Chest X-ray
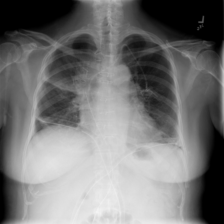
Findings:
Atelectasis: negative
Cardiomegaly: negative
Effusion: negative
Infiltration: negative
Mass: negative
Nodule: negative
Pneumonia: negative
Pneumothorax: negative
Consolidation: negative
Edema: negative
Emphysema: negative
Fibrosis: negative
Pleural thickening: negative
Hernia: negative